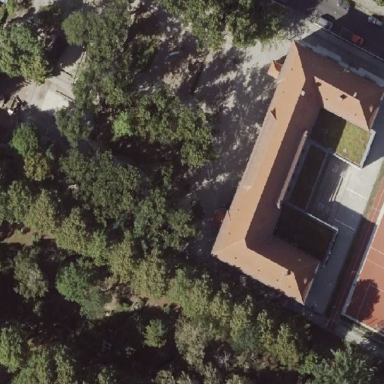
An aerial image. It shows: School.